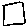
Label: square